Question: Good Morning,
I'm working in a VB project (usually I work mostly on C#) and there is an issue at the compilation that I don't understand:
In my VB project I have a Windows Form (with its own Designer.vb and .resx) and a Resources file (with its Designer.vb), both have the same name, and it seems that it produce the following compilation error:
> Error 13 The item "obj\Debug[projectName].[fileName].resources" was specified more than once in the "Resources" parameter. Duplicate items are not supported by the "Resources" parameter.
I can't change the name of one of them as it's an internal design pattern (and it works in C# projects).
Doesn't VB accept such pattern ? If yes, are there any workaround possible ?
Or do I have something wrong in one of my project files ?
Regards
Edit: As my problem may not be very clear, here is the pattern I have to respect in this project :

This doesn't compile. In VB only as I'm using this pattern in C# projects without any issues.
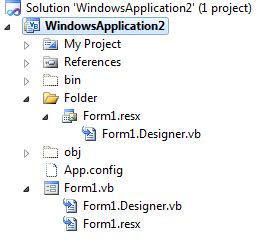
Answer: Finally I found where the problem was:
It was an issue with namespaces, as VB generated in VisualStudio doesn't provide any namespace by default in WinForms, ones I gave a namespace to the form and the designer of the form, and gave a different namespace to the second resx (via it's properties/Custom Tool Namespace) it compile.